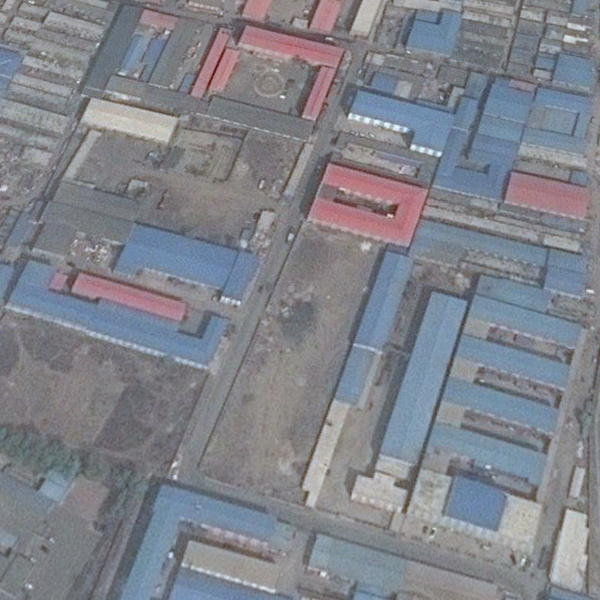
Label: Industrial